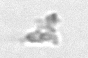
Label: detritus